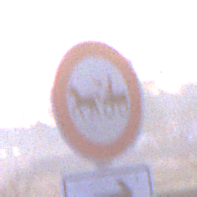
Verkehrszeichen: VerbotGespannfuhrwerke
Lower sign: RichtungsangabeDurchPfeile5
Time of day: SunriseSunset
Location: Outdoor (Nature)
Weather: Clear
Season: NotSpecified
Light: Natural